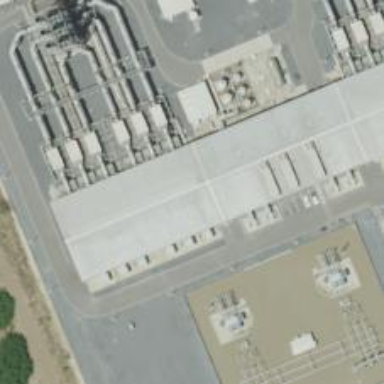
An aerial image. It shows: Gas-powered generator.